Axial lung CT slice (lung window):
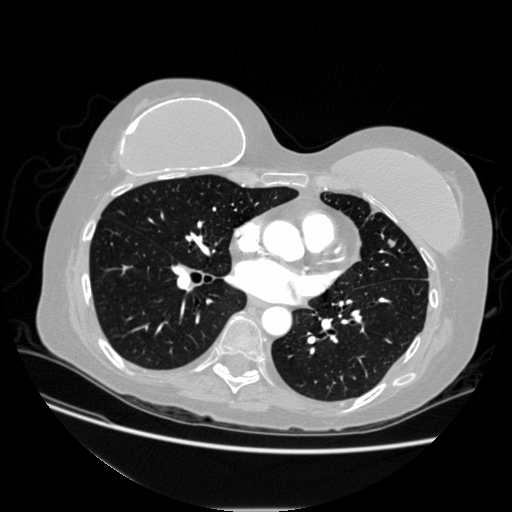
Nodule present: yes
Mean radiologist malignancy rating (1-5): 3